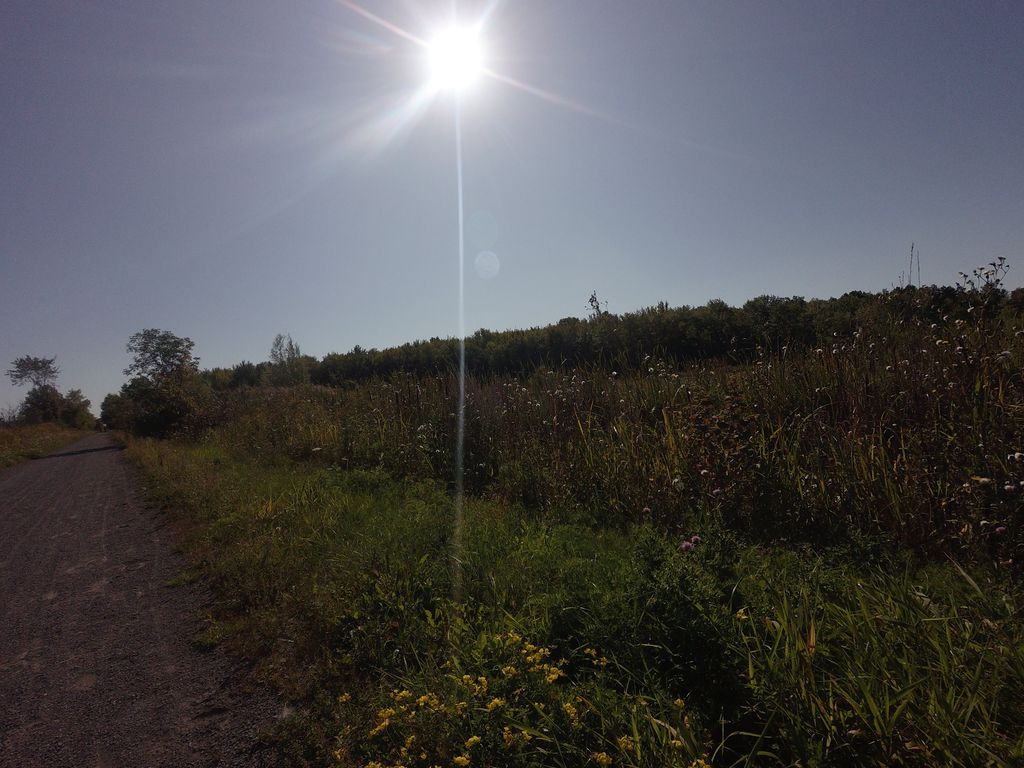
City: ottawa-gatineau